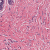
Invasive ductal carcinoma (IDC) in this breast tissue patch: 0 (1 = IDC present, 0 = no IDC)